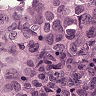
Metastatic tissue present: yes